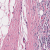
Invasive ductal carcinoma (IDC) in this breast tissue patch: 1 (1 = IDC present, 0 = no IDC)